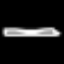
Label: pencil